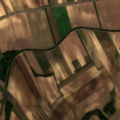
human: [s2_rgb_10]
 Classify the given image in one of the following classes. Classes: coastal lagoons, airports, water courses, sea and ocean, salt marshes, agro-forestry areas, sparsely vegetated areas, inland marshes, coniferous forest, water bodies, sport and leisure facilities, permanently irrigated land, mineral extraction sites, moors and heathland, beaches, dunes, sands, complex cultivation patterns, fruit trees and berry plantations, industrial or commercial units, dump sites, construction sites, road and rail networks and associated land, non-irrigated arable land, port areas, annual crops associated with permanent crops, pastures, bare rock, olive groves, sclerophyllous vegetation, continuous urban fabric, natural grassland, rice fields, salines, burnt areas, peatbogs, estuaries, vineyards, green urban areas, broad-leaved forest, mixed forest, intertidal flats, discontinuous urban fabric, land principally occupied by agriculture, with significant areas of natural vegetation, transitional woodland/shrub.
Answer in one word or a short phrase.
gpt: non-irrigated arable land, vineyards, land principally occupied by agriculture, with significant areas of natural vegetation